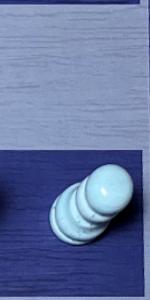
Label: Pawn_White